Interaction volume radius: 10 \u00c5
Interaction volume height: 20 \u00c5
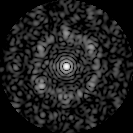
Disorder parameter: 0.7147